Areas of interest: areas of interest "Industrial Park"
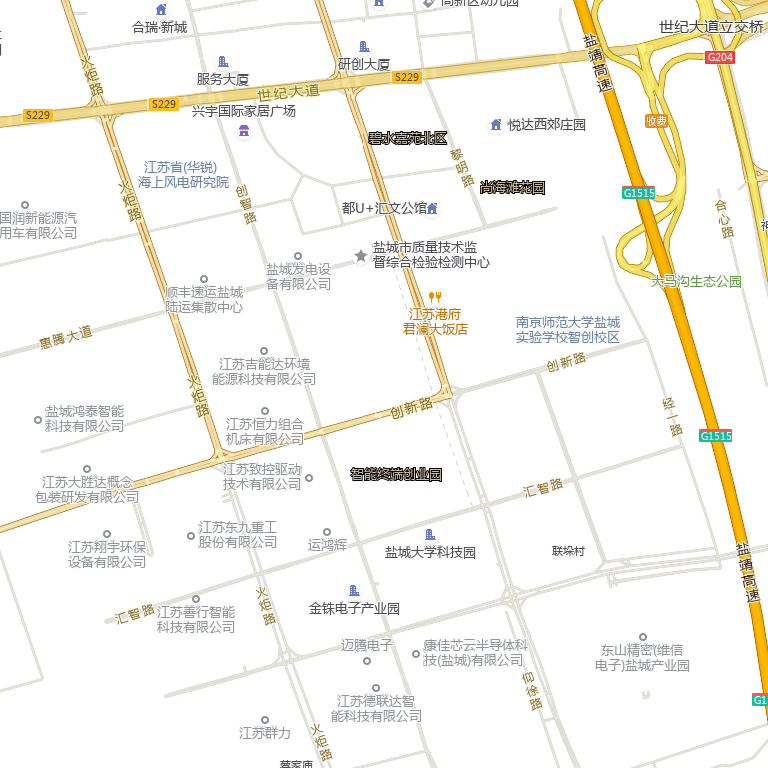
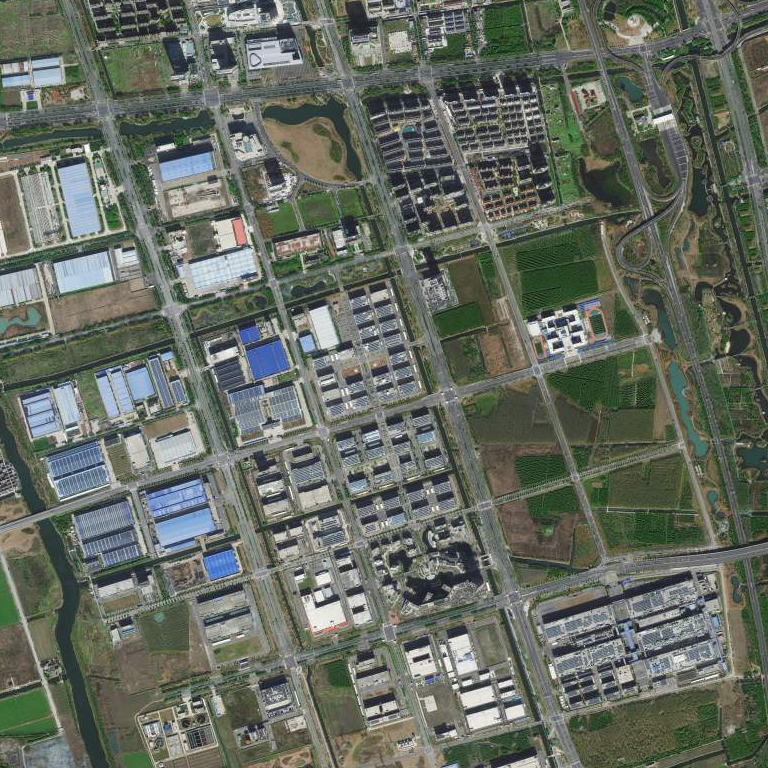